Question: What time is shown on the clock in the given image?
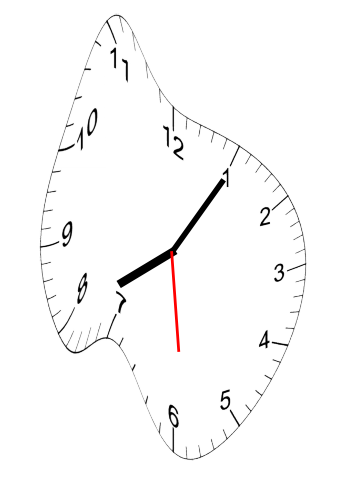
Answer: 08:05:29